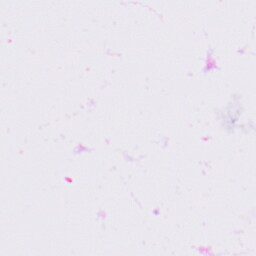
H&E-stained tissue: Lung